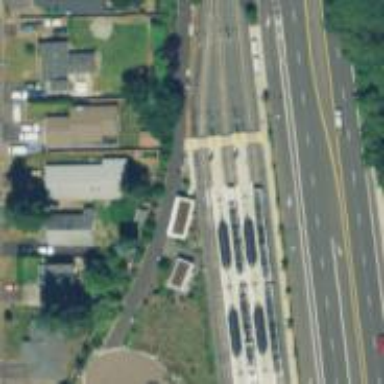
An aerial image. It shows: Light rail service spur with electrified contact line.